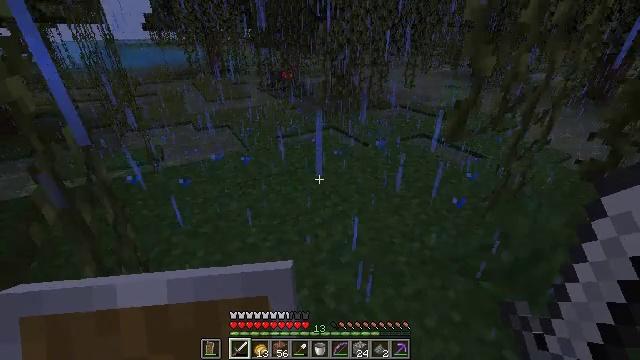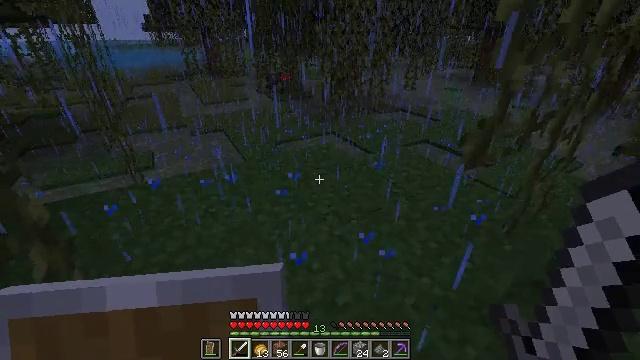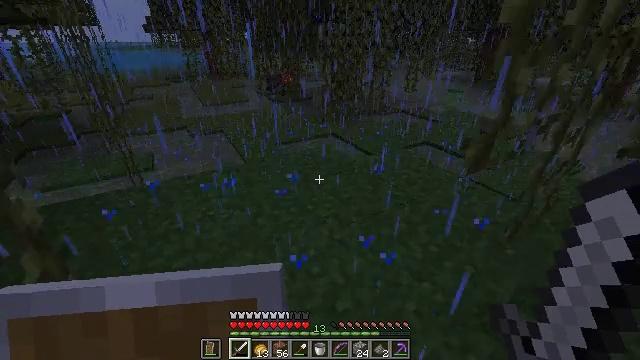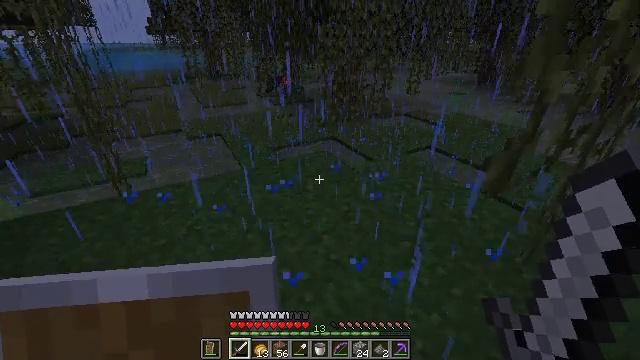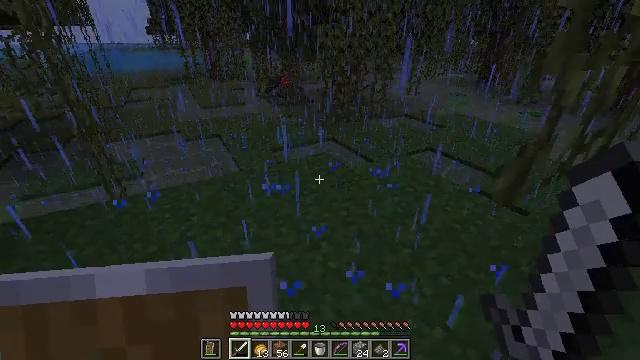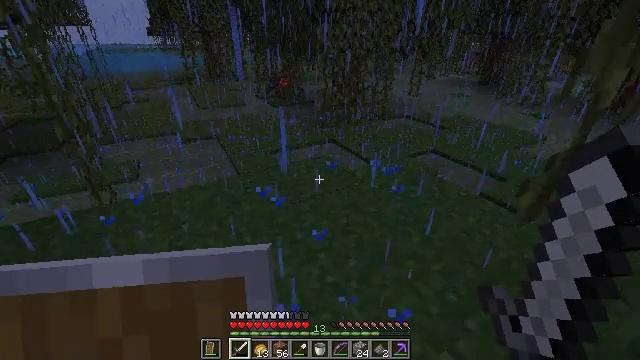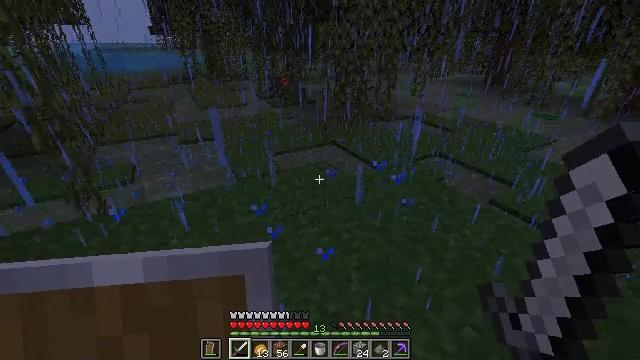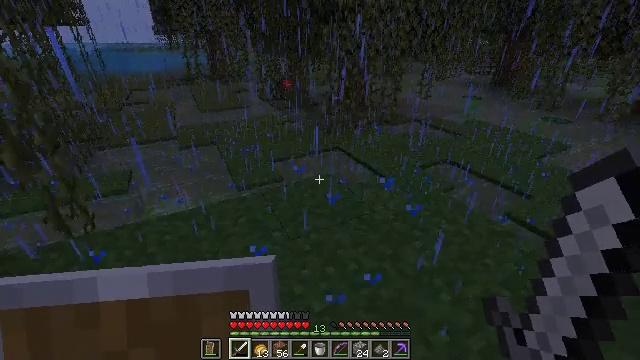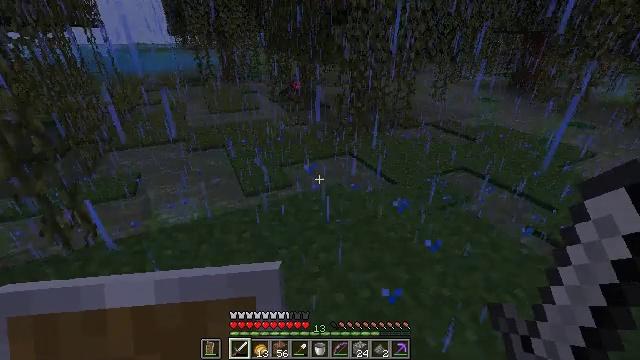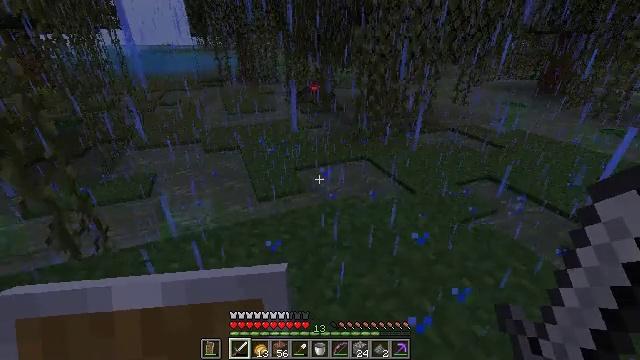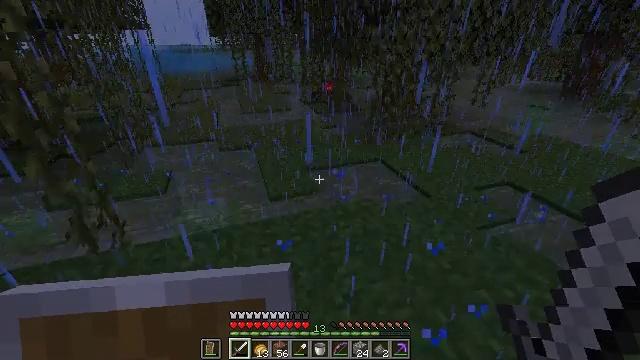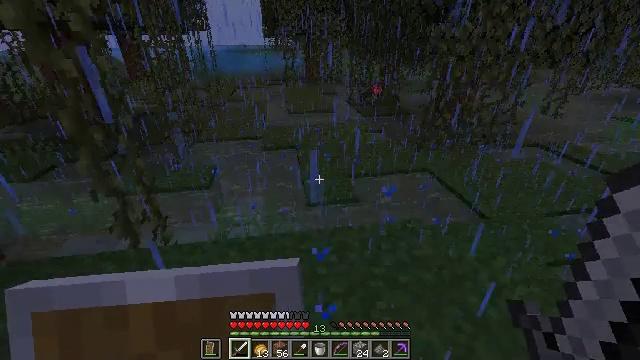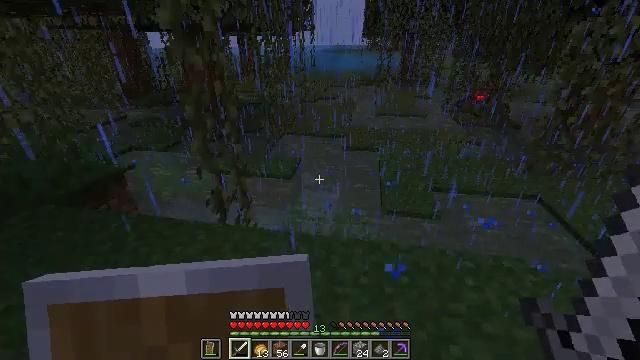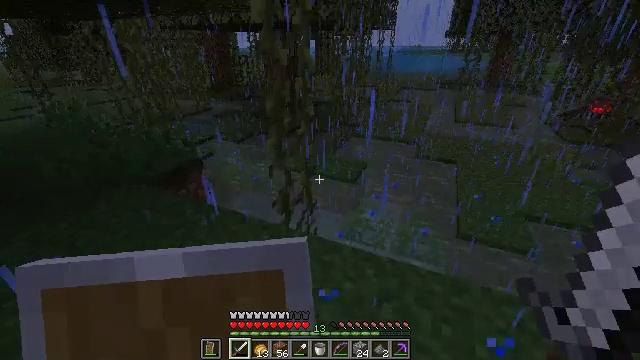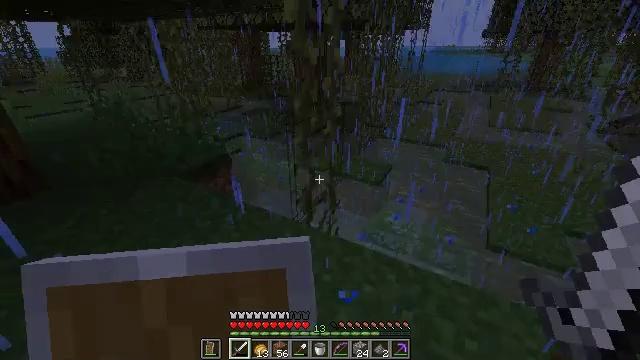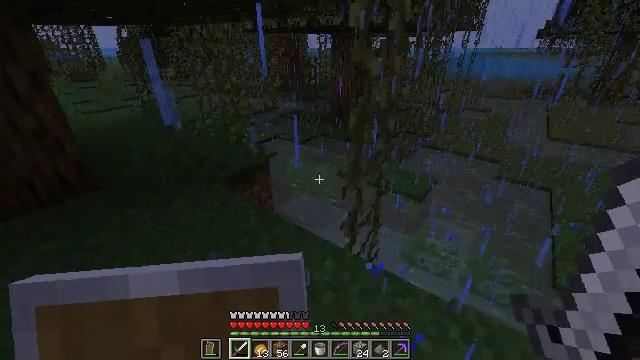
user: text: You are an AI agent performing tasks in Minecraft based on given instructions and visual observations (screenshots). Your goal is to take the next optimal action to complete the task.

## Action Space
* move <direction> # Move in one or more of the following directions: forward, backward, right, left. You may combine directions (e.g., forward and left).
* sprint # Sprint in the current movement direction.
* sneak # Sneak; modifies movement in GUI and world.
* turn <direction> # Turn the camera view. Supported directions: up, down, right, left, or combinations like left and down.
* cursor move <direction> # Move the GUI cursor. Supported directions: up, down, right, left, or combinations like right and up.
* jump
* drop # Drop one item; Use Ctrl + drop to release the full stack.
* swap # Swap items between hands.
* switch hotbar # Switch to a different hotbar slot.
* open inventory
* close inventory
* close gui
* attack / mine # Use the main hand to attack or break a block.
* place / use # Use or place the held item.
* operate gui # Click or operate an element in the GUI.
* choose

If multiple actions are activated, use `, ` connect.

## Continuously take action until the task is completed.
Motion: motion action
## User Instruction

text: Break the tall seagrass.
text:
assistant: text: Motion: move forward
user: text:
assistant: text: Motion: move forward
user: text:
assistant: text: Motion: move forward
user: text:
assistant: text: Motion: move forward
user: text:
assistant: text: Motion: move forward
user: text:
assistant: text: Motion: move forward
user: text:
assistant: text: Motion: move forward
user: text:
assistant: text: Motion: move forward, turn left
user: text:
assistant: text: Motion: move forward, turn left
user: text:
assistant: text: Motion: move forward, turn left
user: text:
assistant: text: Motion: move forward and move left, turn left
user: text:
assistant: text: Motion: move forward and move left, turn left
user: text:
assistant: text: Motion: move forward and move left, turn left
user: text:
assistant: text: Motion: move forward and move left, turn left
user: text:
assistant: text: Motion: move forward and move left, turn left
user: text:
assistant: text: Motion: move forward and move left, turn left
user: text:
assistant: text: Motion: move forward and move left, turn left
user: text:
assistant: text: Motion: move forward and move left, turn left
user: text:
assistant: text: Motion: move forward and move left, turn left
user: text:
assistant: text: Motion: move forward and move left, turn left
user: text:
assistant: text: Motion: move forward and move left, turn left
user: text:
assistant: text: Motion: move forward and move left
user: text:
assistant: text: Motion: move forward and move left, turn left
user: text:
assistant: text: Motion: move forward
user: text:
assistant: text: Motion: move forward
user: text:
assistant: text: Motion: move forward
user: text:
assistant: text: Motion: move forward
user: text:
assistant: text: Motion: move forward
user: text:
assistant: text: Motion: move forward
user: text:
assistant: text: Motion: move forward, turn left